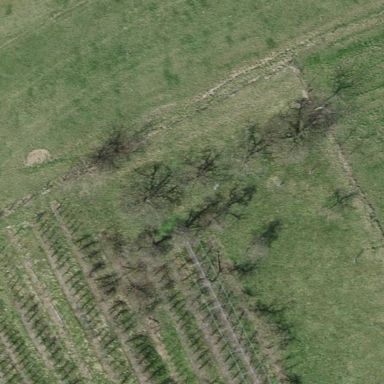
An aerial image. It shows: Orchard.